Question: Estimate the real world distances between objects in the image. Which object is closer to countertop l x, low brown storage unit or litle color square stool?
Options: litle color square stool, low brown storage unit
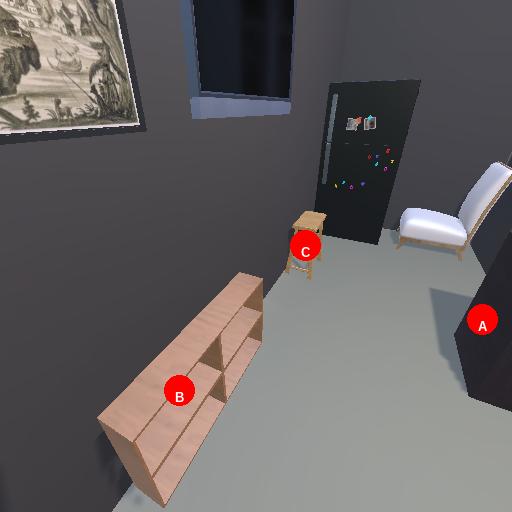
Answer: litle color square stool